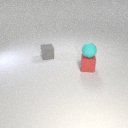
small red rubber cube in front of small gray rubber cube